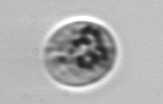
Label: Amoeba